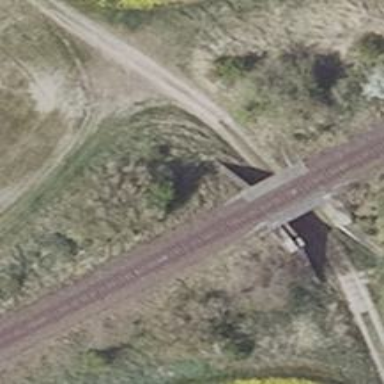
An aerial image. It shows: Bridge over railway line.